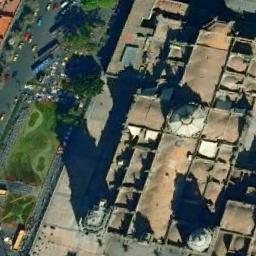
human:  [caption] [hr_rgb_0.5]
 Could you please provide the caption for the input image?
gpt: A church with a brown roof  The main house of the church has a cross-shaped roof  There are many trees and a road around the church  There are many cars on the road .

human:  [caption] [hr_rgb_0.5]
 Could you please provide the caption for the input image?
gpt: The church with three circular towers of different sizes and the rest of the church has an orange cross-shaped roof .

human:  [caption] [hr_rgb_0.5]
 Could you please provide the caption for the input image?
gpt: This is a church  It is made of brown and yellow bricks .

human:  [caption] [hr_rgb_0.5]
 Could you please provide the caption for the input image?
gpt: The church is next to a road with some cars .

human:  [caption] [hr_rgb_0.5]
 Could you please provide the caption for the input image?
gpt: A rectangular church with a white round top beside a lawn .